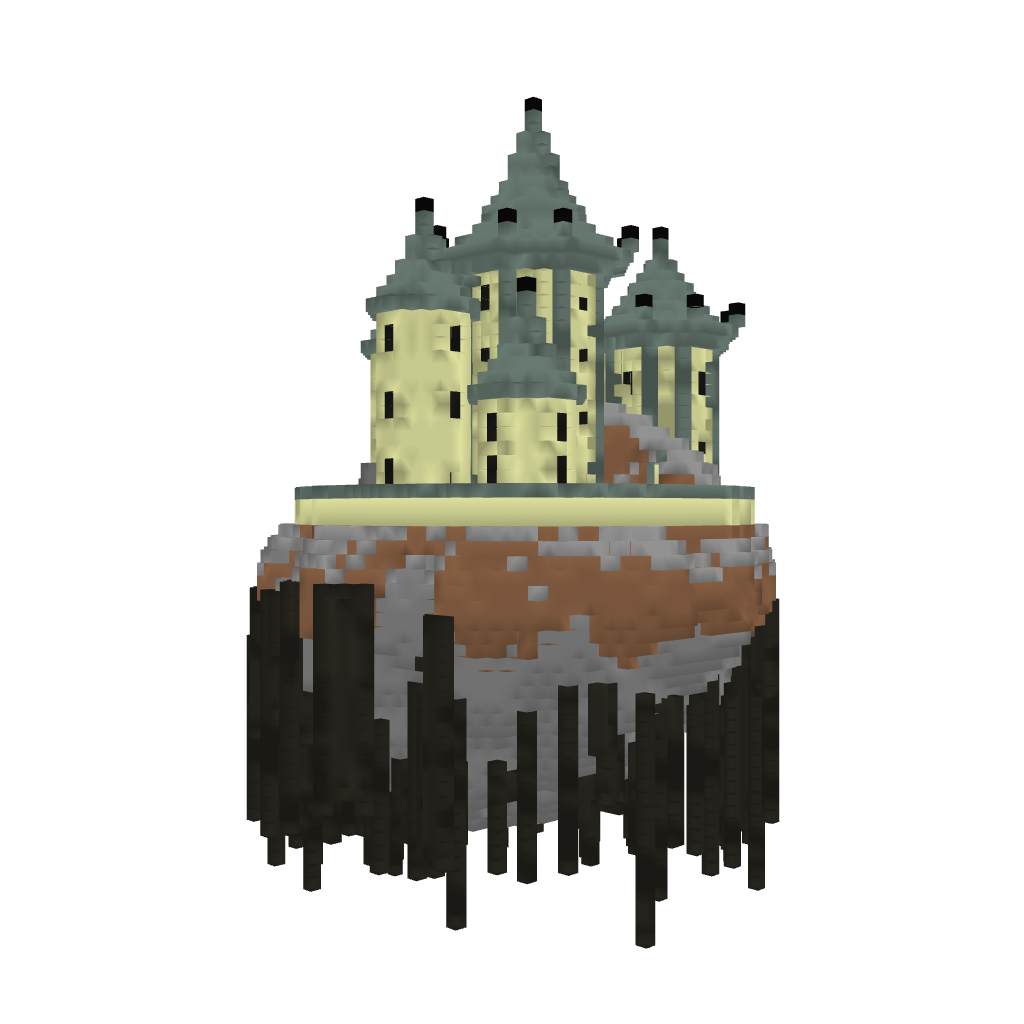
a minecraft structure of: Floating temple